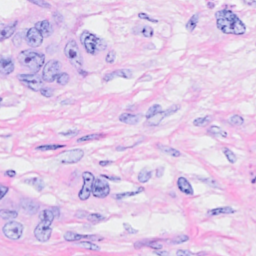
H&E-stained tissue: Breast